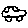
Label: car